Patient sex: M
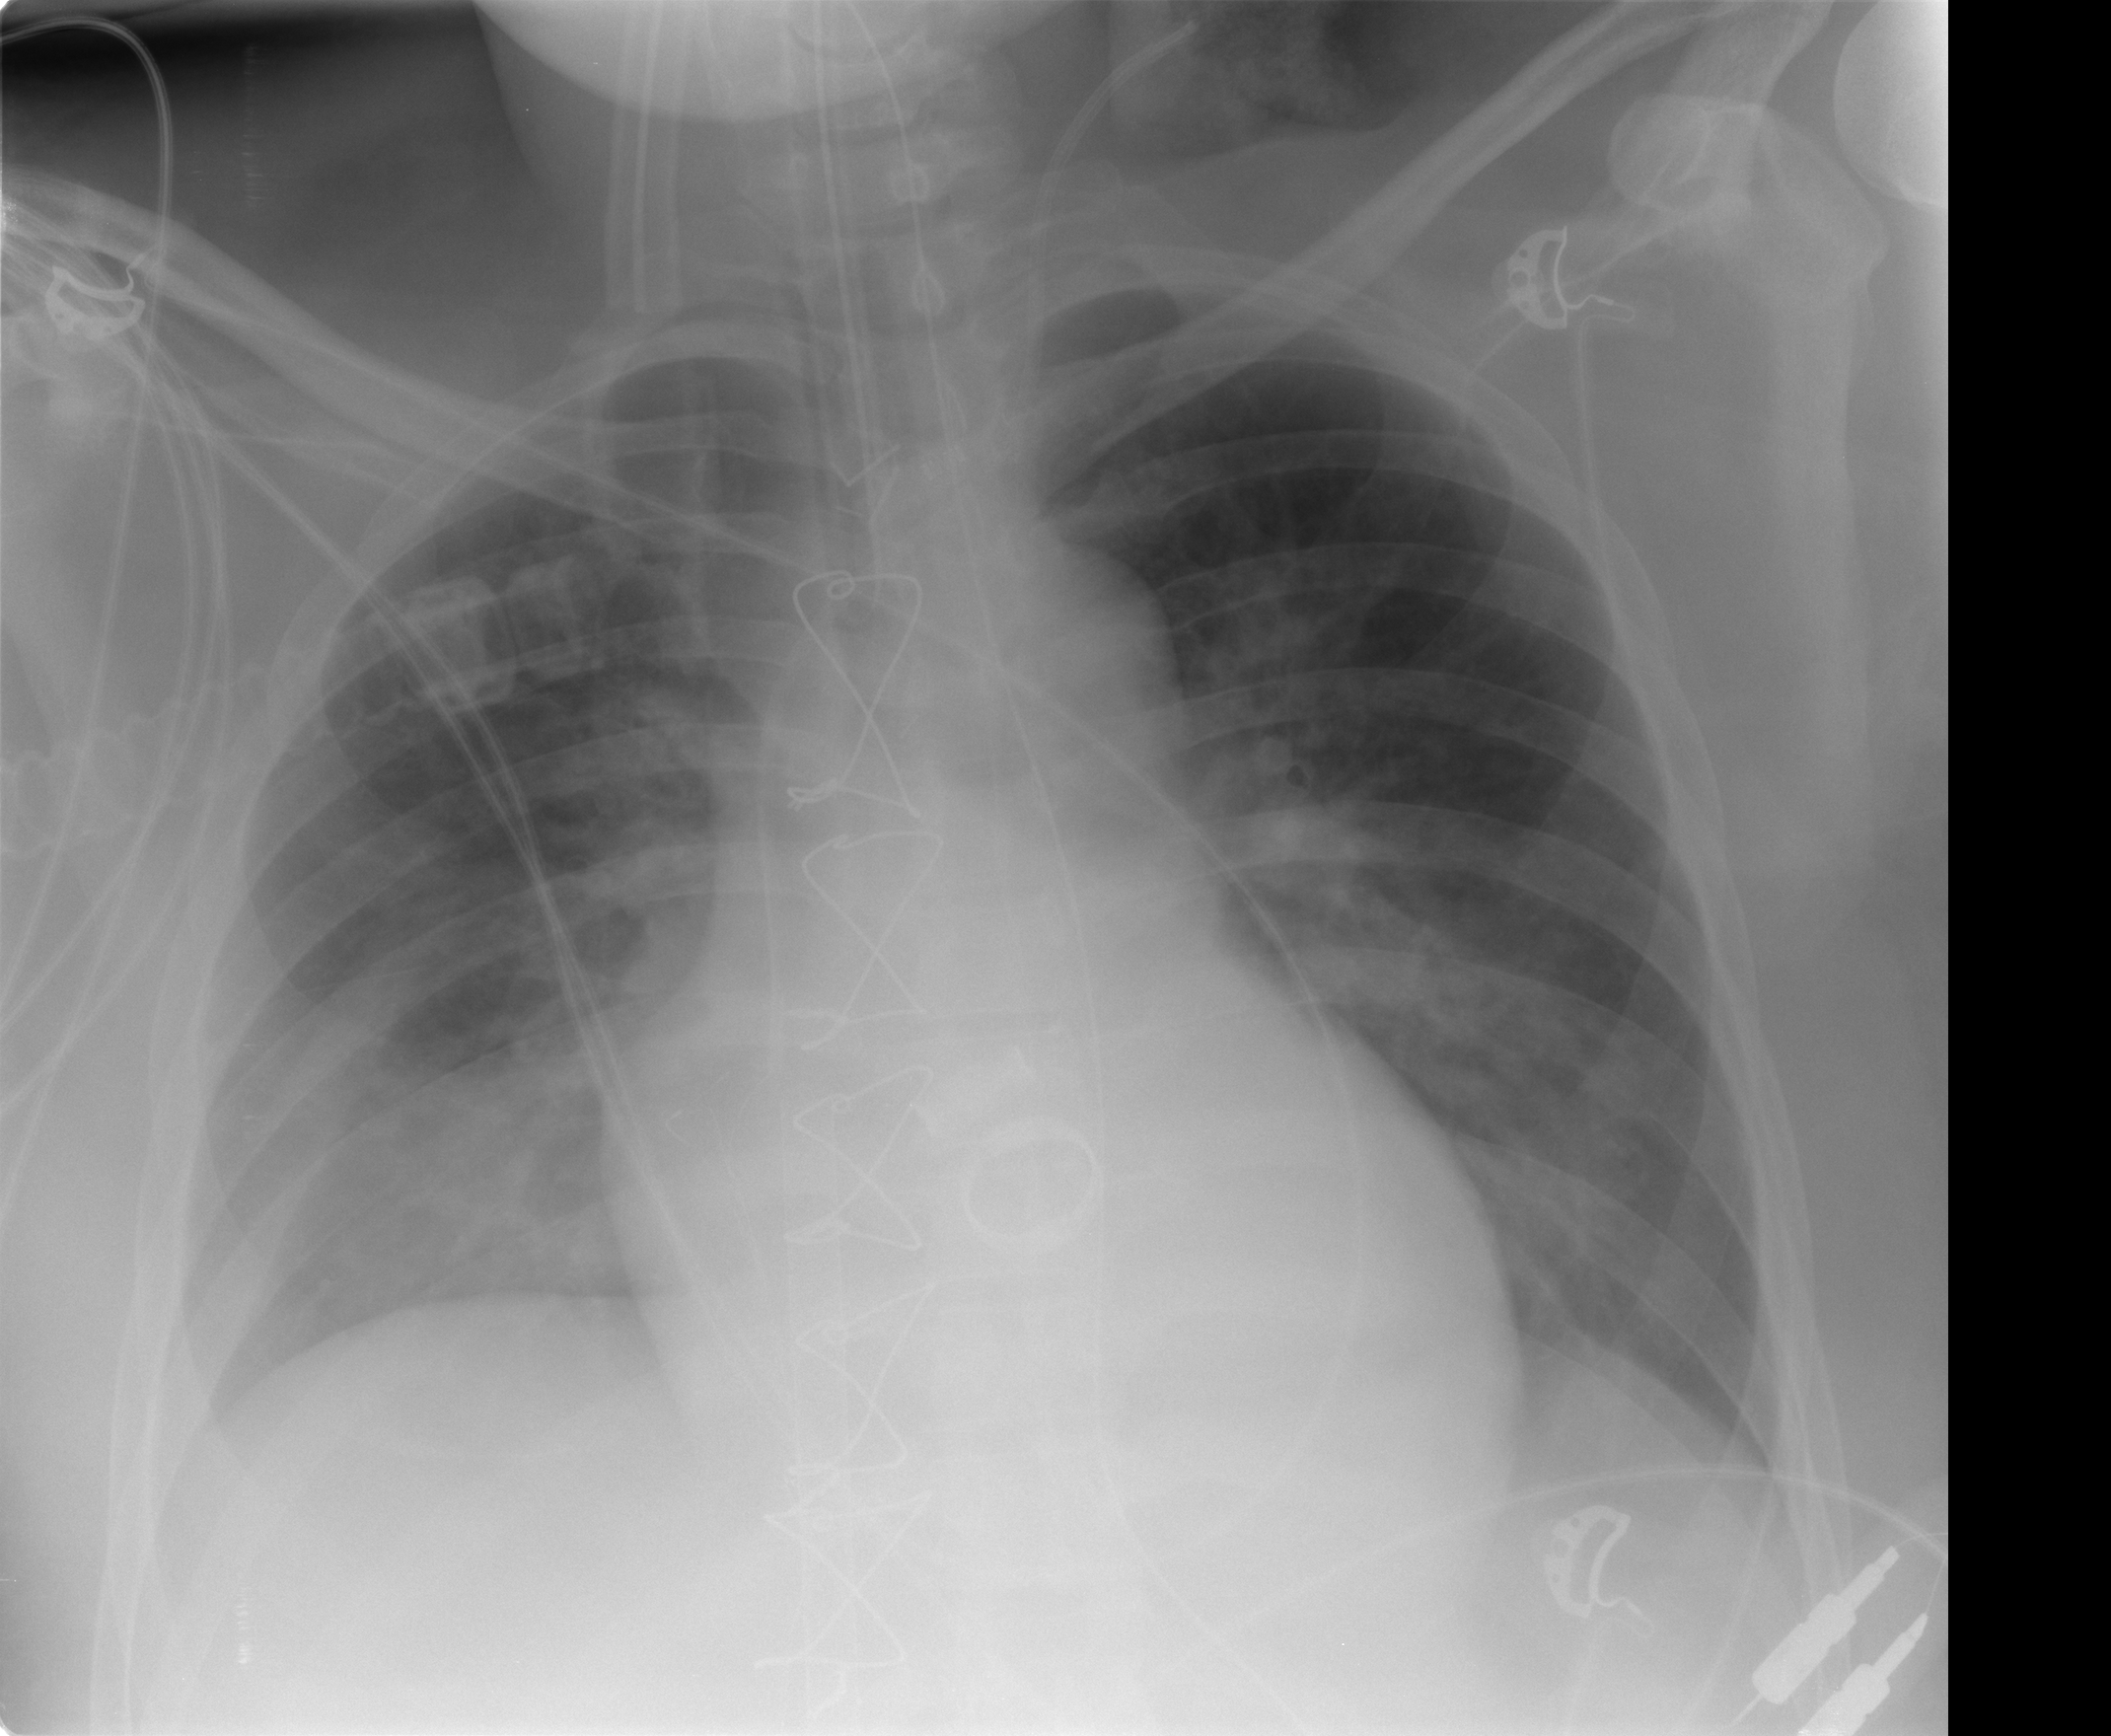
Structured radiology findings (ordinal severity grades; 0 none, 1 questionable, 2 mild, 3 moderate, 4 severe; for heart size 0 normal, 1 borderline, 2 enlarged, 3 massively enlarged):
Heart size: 1
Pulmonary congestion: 2
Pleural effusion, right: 2
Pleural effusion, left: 0
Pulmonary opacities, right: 0
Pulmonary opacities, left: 0
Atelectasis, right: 2
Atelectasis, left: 2